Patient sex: M
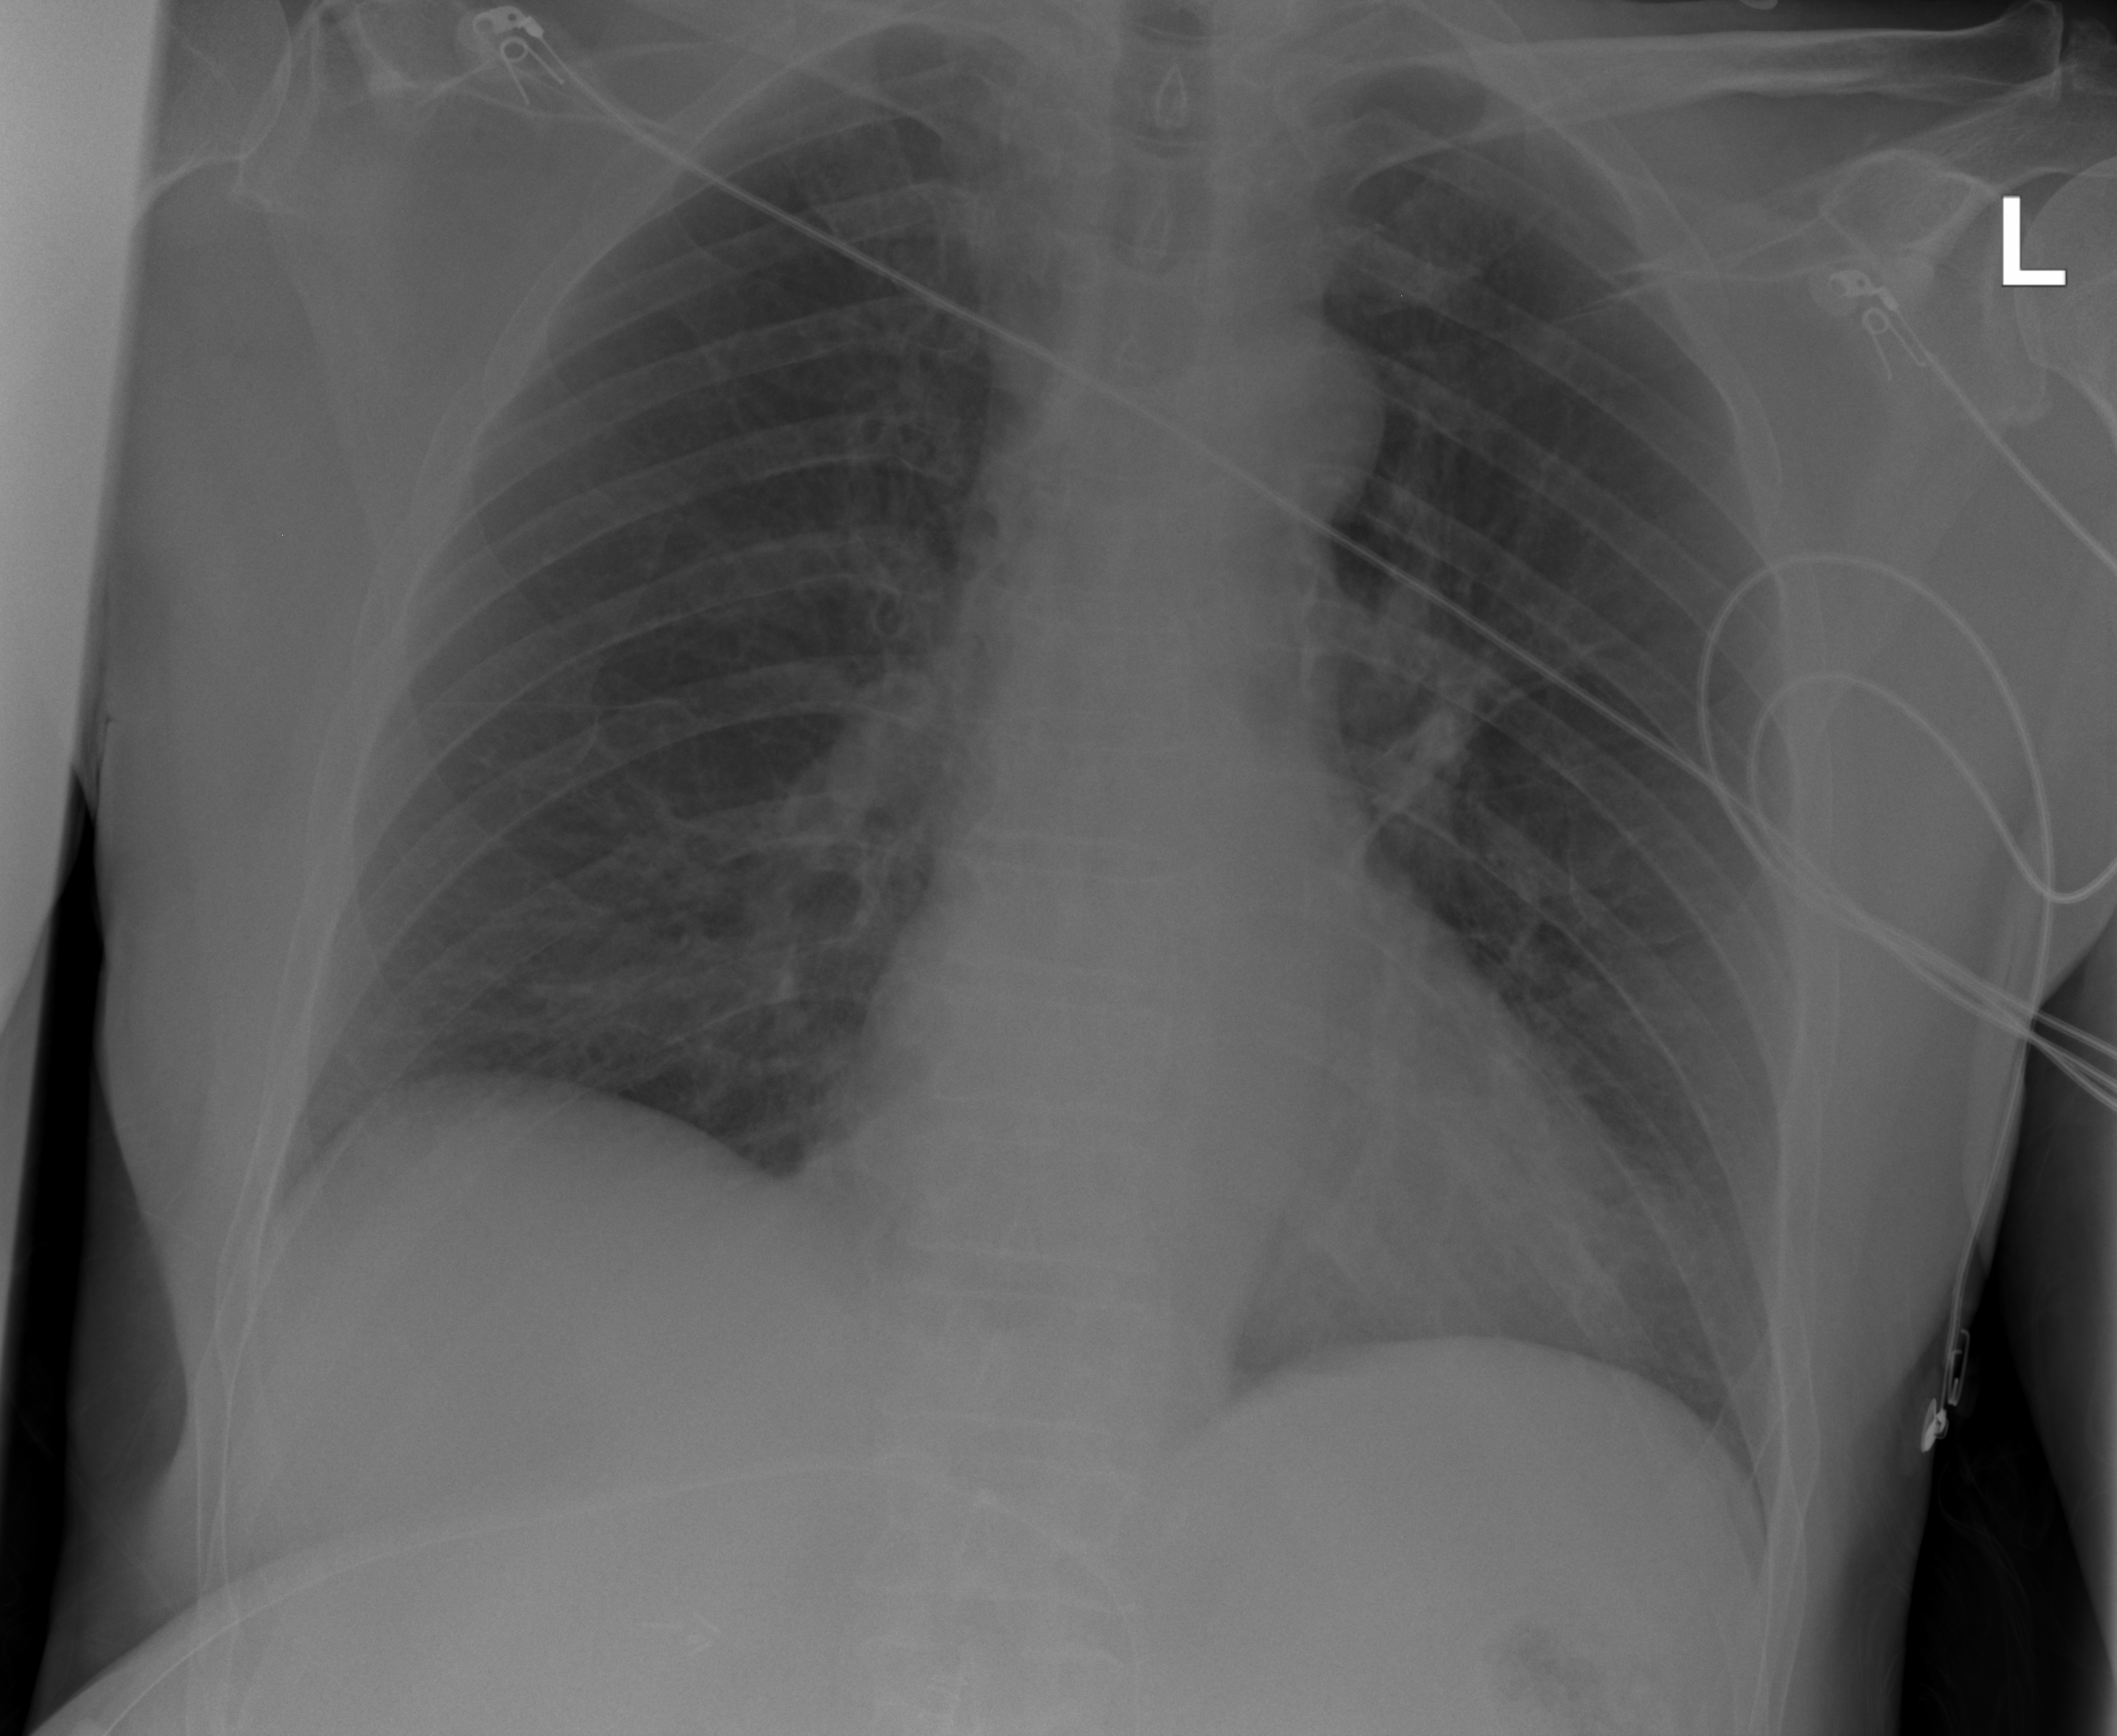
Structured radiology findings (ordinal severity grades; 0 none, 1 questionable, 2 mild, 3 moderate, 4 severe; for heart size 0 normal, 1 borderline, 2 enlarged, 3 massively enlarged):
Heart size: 0
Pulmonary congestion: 0
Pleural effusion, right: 0
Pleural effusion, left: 0
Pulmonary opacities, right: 2
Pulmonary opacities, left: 0
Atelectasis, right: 0
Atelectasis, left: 0